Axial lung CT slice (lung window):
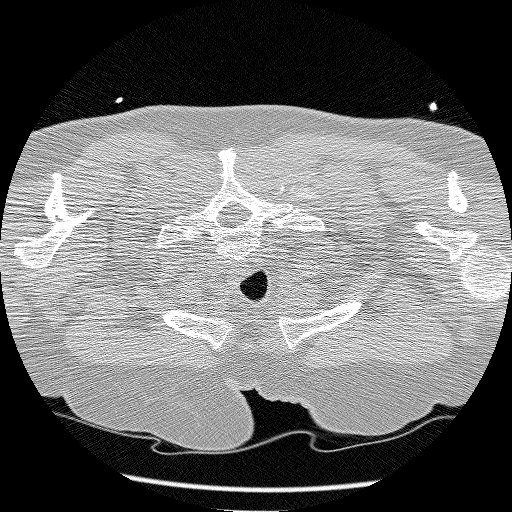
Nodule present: no